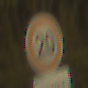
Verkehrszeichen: Geschwindigkeit20
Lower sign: HinweiseAufGefahrenDurchVerbaleAngabe10
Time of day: SunriseSunset
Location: Outdoor (RoadRail)
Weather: Clear
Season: NotSpecified
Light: Natural